Aerial crown-view tile of a tropical tree (Barro Colorado Island, Panama), acquired 20240813:
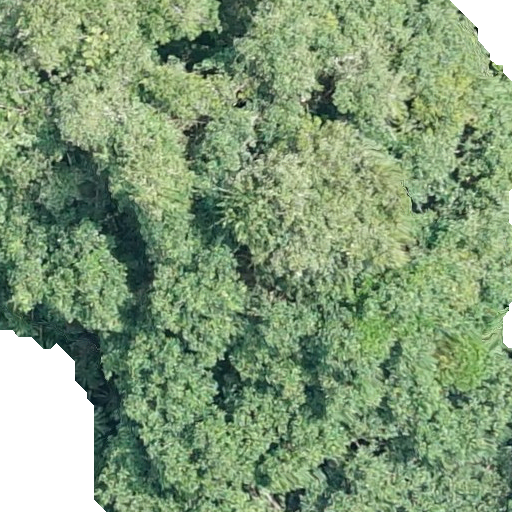
Species: Hieronyma alchorneoides
GBIF accepted scientific name: Hieronyma alchorneoides
Crown area: 488.898 m²